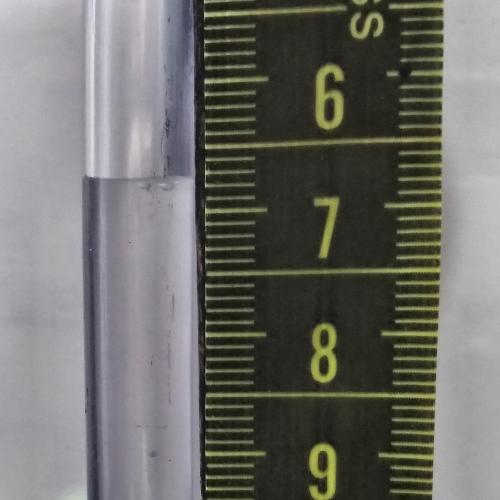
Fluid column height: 6.7 cm